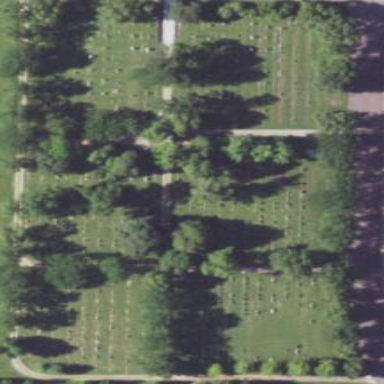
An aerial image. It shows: Cemetery.